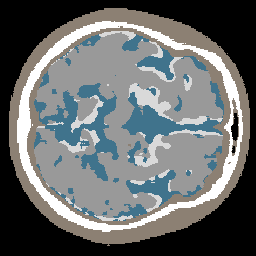
Label: no_lesion